The image is a wavelet scalogram (time versus scale/frequency) of a rolling-element bearing's vibration signal. Determine the bearing's health state. Answer with exactly one of: normal, inner_race, outer_race, ball.
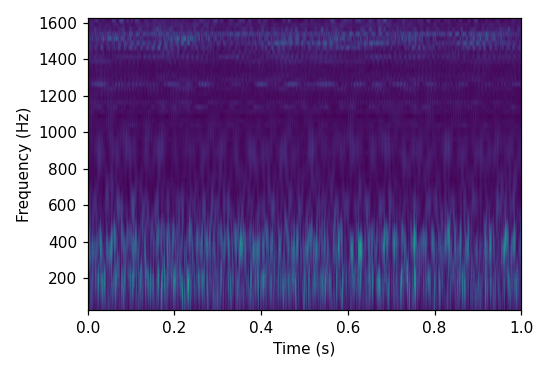
Answer: ball